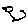
Label: bird